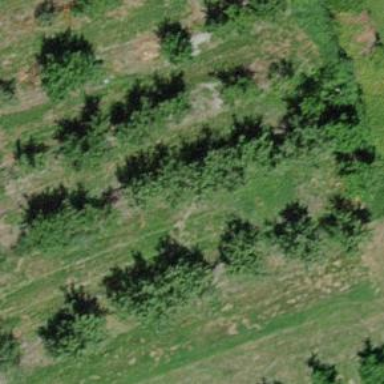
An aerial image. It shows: Orchard.